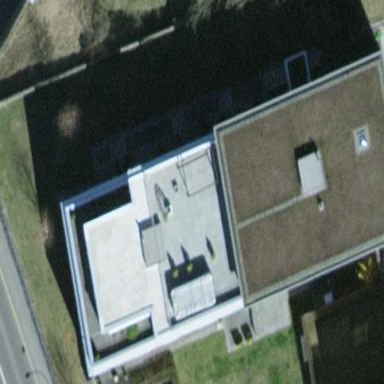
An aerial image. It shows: Flat-roofed building.